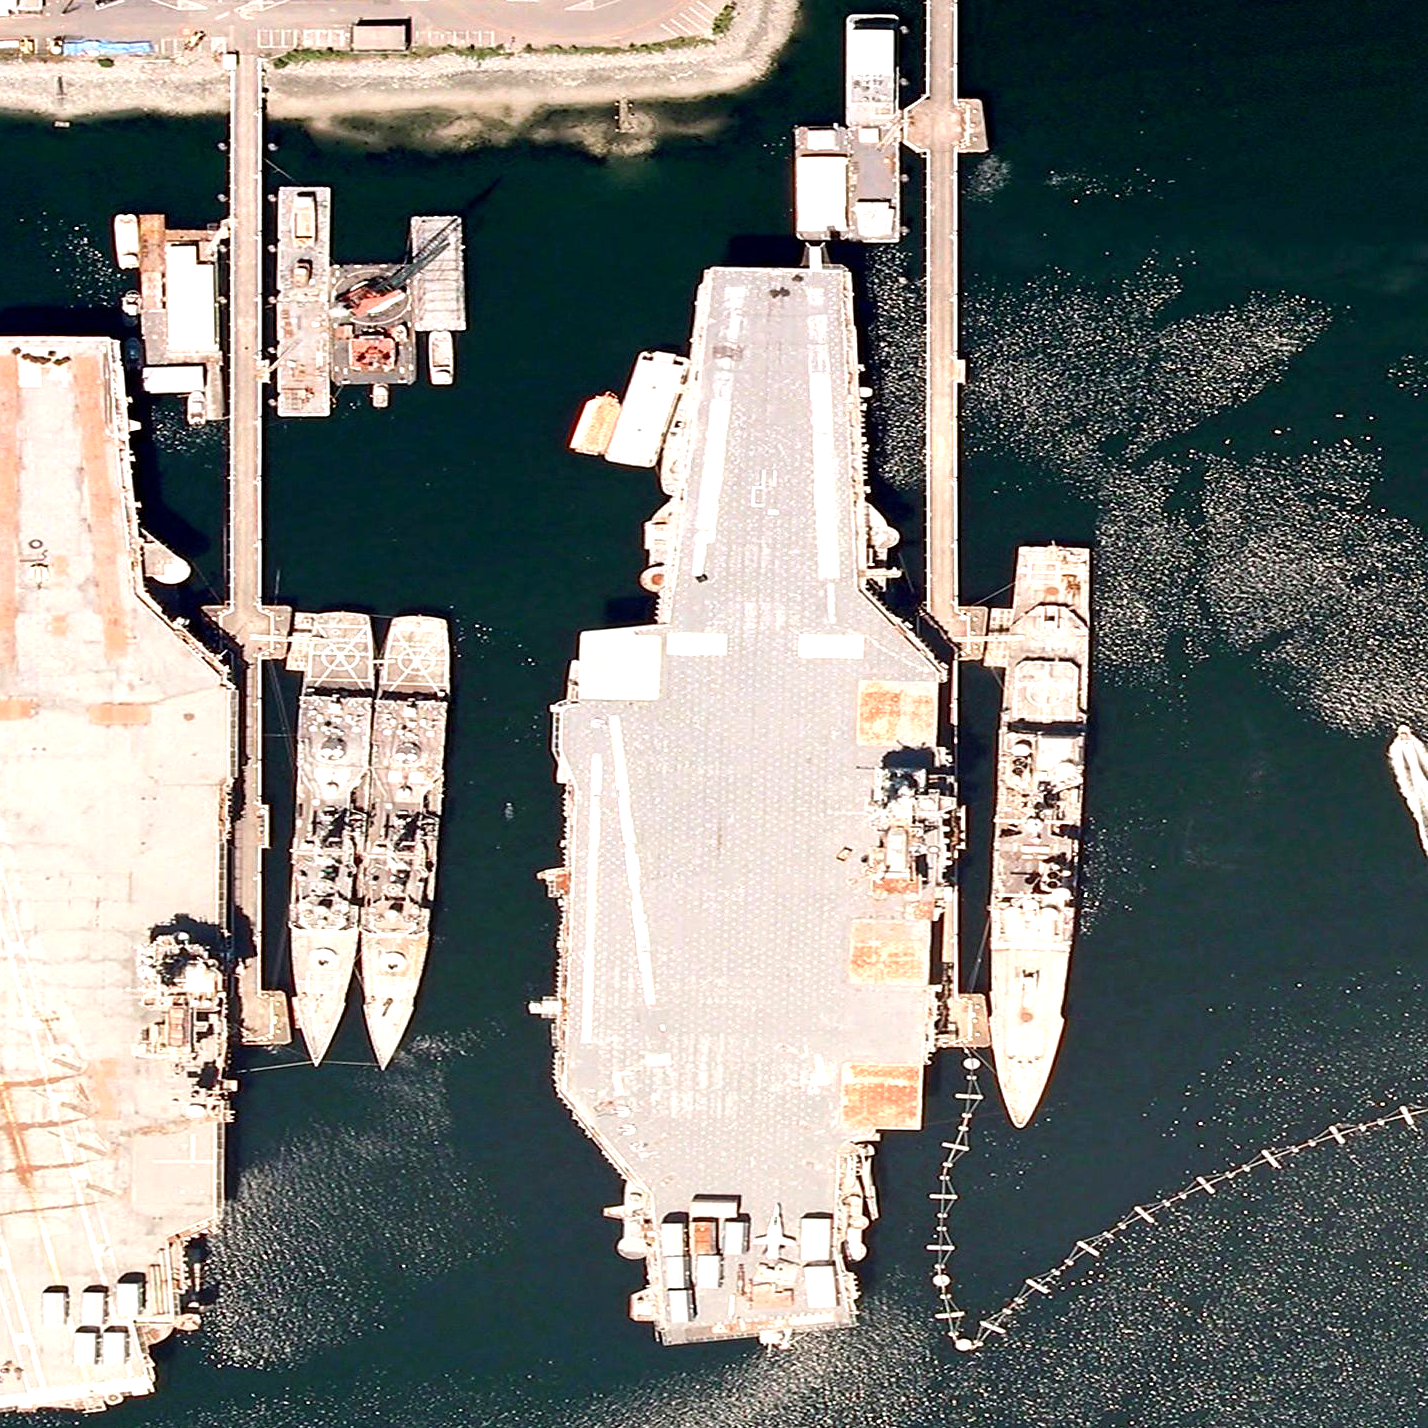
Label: aircraft_carrier